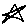
Label: star